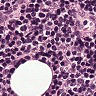
Metastatic tissue present: no